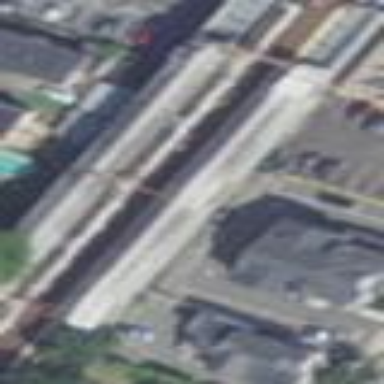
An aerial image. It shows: Platform for public transport and railway services.